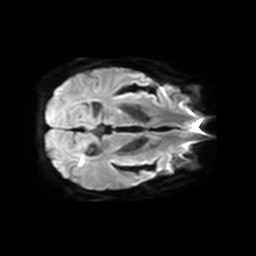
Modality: TRACE
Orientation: axial
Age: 54
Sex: female
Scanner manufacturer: philips
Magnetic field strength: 3 T
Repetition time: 3.084 s
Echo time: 0.076 s